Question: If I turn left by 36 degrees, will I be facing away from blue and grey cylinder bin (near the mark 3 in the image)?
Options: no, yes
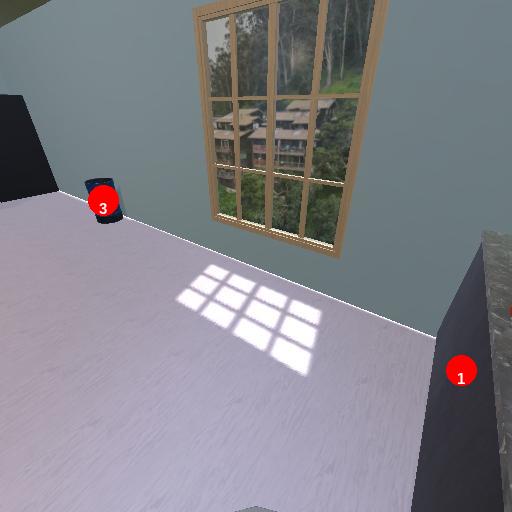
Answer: no